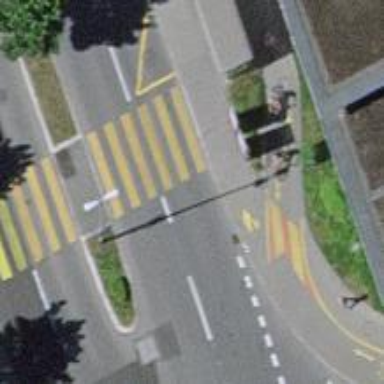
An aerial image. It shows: Zebra crossing on footway.